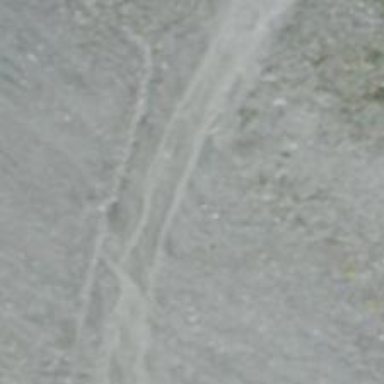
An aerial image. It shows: Gravel track with grade 2 quality.